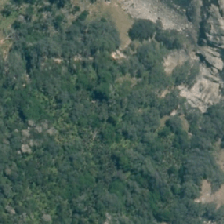
Land cover: indigenous_forest